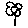
Label: flower